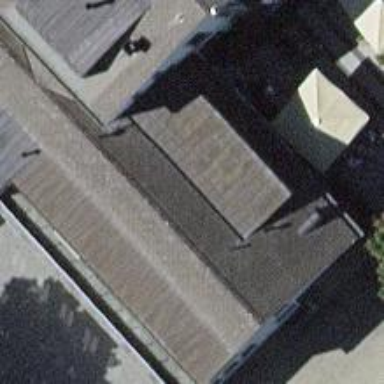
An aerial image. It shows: Kindergarten.